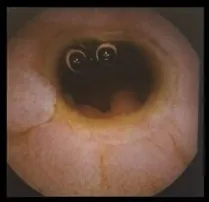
Capsule endoscopy: tight stricture noted within the ileum.
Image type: endoscopy (airway_endoscopy)